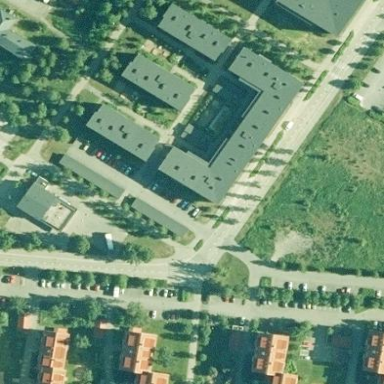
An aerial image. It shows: Parking area with surface.